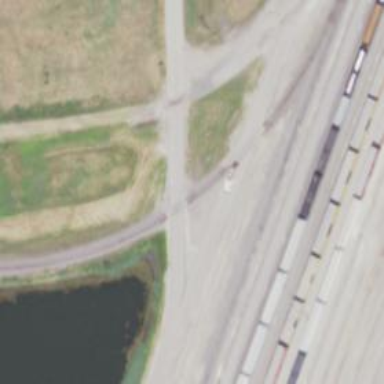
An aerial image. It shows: Railway yard in service.